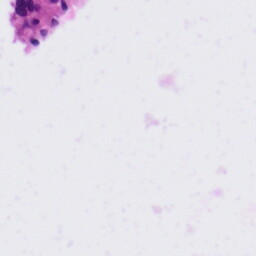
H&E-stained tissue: Tonsil